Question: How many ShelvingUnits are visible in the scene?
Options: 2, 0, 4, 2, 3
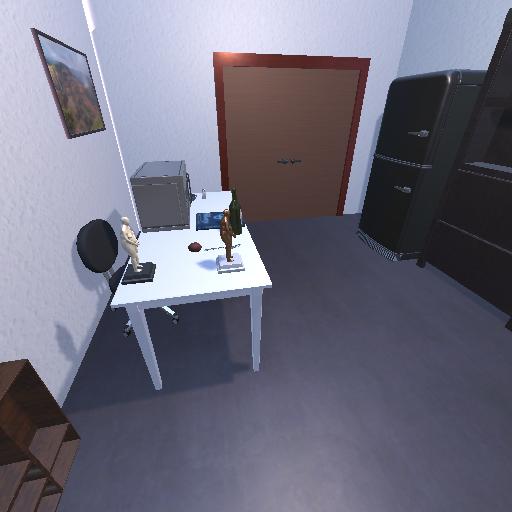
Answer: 2